【题型】证明题　【知识点】解析几何　【难度】medium
如图，$P$ 是抛物线 $\Gamma: y^2 = 2x$ 上一点，过点 $P$ 的直线 $l$ 与 $x$、$y$ 轴分别交于 $A$、$B$ 两点，且 $B$ 是线段 $PA$ 的中点，点 $Q$ 是抛物线 $\Gamma$ 上异于点 $P$ 的动点。

(1) 证明：直线 $l$ 是抛物线 $\Gamma$ 的切线；

(2) 已知 $T\left(\frac{1}{8}, -\frac{1}{2}\right)$，且 $\triangle PQT$ 的重心是 $\Gamma$ 的焦点，求 $PQ$ 所在的直线方程；

(3) 若 $E$、$F$ 分别在线段 $AQ$、$PQ$ 上，且 $\frac{|AE|}{|EQ|} = 1$，$\frac{|PF|}{|FQ|} = 1$，$EF$ 交 $BQ$ 于点 $G$，求证：点 $G$ 是 $\triangle APQ$ 的重心。
【解答】

\textbf{【答案】} (1) 证明见解析；
(2) $8x - 2y - 5 = 0$；
(3) 证明见解析。

\textbf{【解析】} (1) 设 $P\left(\frac{y_0^2}{2}, y_0\right)$，$y_0 \neq 0$，因为 $B$ 是线段 $PA$ 的中点，所以 $A\left(-\frac{y_0^2}{2}, 0\right)$。
\[
k_{PA} = \frac{y_0 - 0}{\frac{y_0^2}{2} - \left(-\frac{y_0^2}{2}\right)} = \frac{1}{y_0},
\]
所以直线 $l$ 的方程为 $y = \frac{1}{y_0}\left(x - \frac{y_0^2}{2}\right) + y_0$，
即 $x = y_0y - \frac{y_0^2}{2}$。

联立
\[
\begin{cases}
x = y_0y - \frac{y_0^2}{2} \\
y^2 = 2x
\end{cases}
\]
整理得 $y^2 - 2y_0y + y_0^2 = 0$，所以 $\Delta = (-2y_0)^2 - 4y_0^2 = 0$，
因此，直线 $l$ 是抛物线 $\Gamma$ 的切线。

---

(2) 设 $P(x_1,y_1)$，$Q(x_2,y_2)$，$PQ$ 中点为 $M$。
由已知得
\[
\begin{cases}
\frac{x_1 + x_2 + \frac{1}{8}}{3} = \frac{1}{2} \\
\frac{y_1 + y_2 - \frac{1}{2}}{3} = 0
\end{cases}
\]
解得
\[
\begin{cases}
x_1 + x_2 = \frac{11}{8} \\
y_1 + y_2 = \frac{1}{2}
\end{cases}
\]
从而 $M\left(\frac{11}{16}, \frac{1}{4}\right)$。

若直线 $PQ$ 斜率不存在，则 $P\left(\frac{11}{16}, \frac{\sqrt{22}}{4}\right)$，$Q\left(\frac{11}{16}, -\frac{\sqrt{22}}{4}\right)$，与重心 $\left(\frac{1}{2},0\right)$ 矛盾，故斜率存在；
设 $PQ: y - \frac{1}{4} = k\left(x - \frac{11}{16}\right)$。

联立 $\Gamma: y^2 = 2x$ 得：$\frac{k}{2}y^2 - y + \frac{1}{4} - \frac{11k}{4} = 0$，
因为 $y_1 + y_2 = \frac{2}{k} = \frac{1}{2}$，所以 $k = 4$。
所以 $PQ$ 所在直线方程是 $8x - 2y - 5 = 0$。

---

(3) 因为 $E$、$G$、$F$ 三点共线，所以 $\overrightarrow{QG} = \lambda \overrightarrow{QE} + (1 - \lambda) \overrightarrow{QF}$。
又因为 $\frac{|AE|}{|EQ|} = 1$，$\frac{|PF|}{|FQ|} = 1$，设 $\frac{|AE|}{|EQ|} = \mu$，则 $\frac{|PF|}{|FQ|} = 1 - \mu$，
所以 $\overrightarrow{QE} = \frac{1}{1 + \mu} \overrightarrow{QA}$，$\overrightarrow{QF} = \frac{1}{2 - \mu} \overrightarrow{QP}$，
所以 $\overrightarrow{QG} = \lambda \overrightarrow{QE} + (1 - \lambda) \overrightarrow{QF} = \frac{\lambda}{1 + \mu} \overrightarrow{QA} + \frac{1 - \lambda}{2 - \mu} \overrightarrow{QP}$。
因为 $B$ 是线段 $PA$ 的中点，所以 $\frac{\lambda}{1 + \mu} = \frac{1 - \lambda}{2 - \mu}$，即 $\mu = 3\lambda - 1$，所以 $\overrightarrow{QG} = \frac{1}{3} \overrightarrow{QA} + \frac{1}{3} \overrightarrow{QP}$，
所以 $G$ 是 $\triangle APQ$ 的重心。

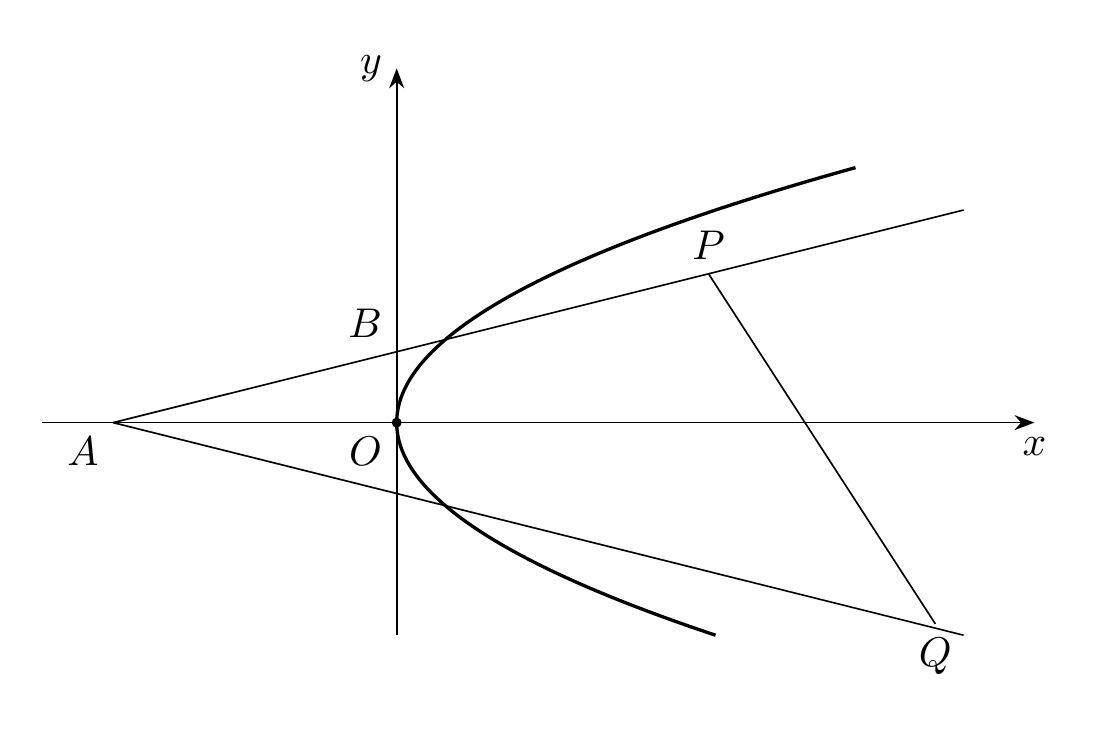